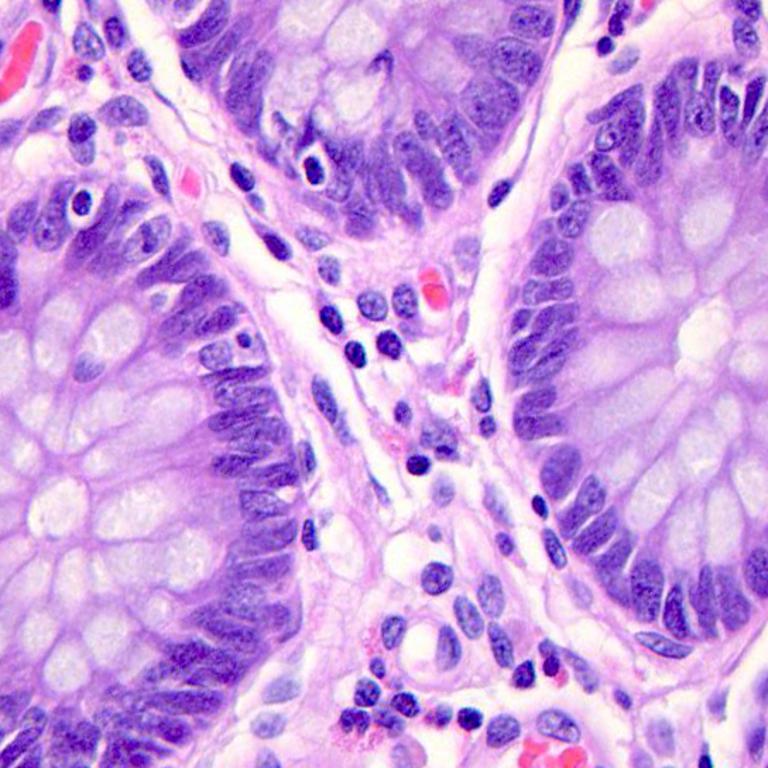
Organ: colon
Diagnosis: benign